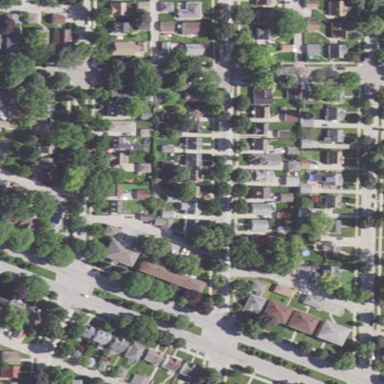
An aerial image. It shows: Sidewalk.